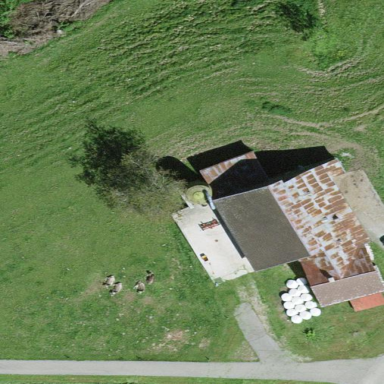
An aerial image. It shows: Farmyard area.